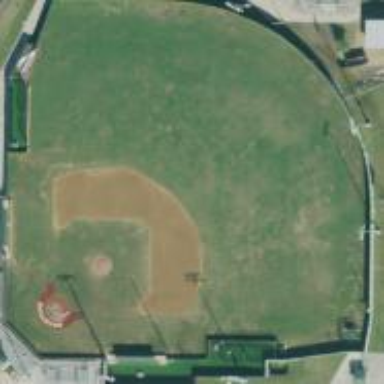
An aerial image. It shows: Baseball pitch for leisure land activities.